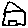
Label: house